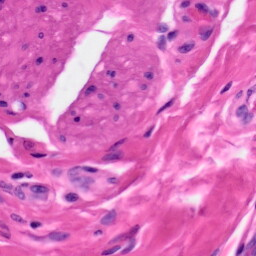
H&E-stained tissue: Skin